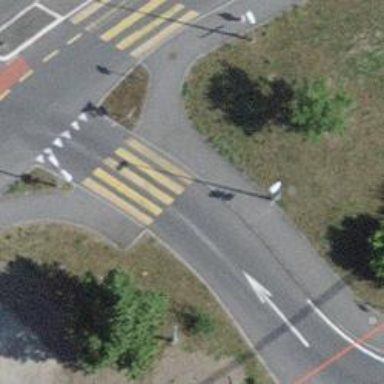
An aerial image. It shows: Uncontrolled zebra crossing with notable zebra markings.